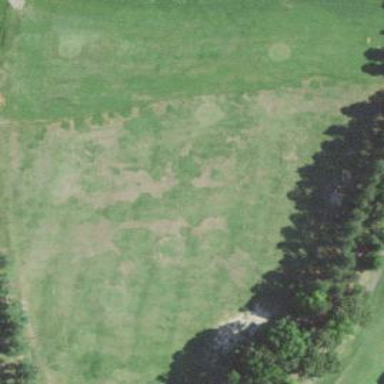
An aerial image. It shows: Grassy area designated as driving range for golf.